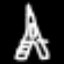
Label: The Eiffel Tower